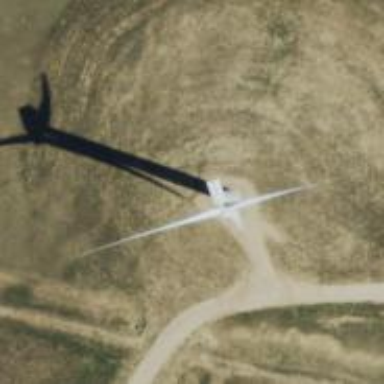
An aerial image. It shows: Wind generator powered by wind. The generator type is horizontal axis and it uses wind turbines.